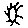
Label: sun